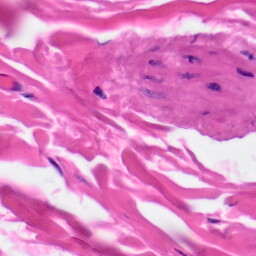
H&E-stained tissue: Skin